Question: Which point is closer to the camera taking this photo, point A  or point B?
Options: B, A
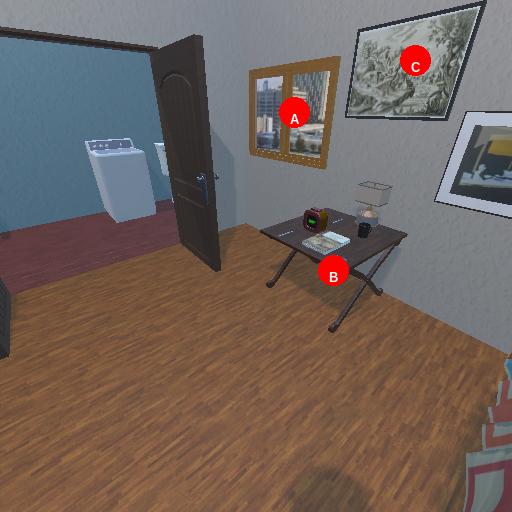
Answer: B